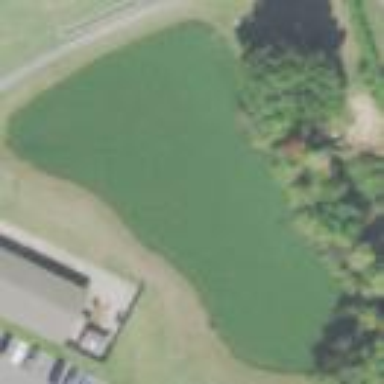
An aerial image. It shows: Water hazard on golf course. The hazard is natural water feature.